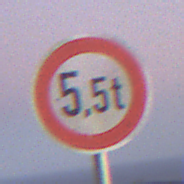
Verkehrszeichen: TatsaechlicheMasse
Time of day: Dawn
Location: Outdoor (RoadRail)
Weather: Clear
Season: NotSpecified
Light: Natural